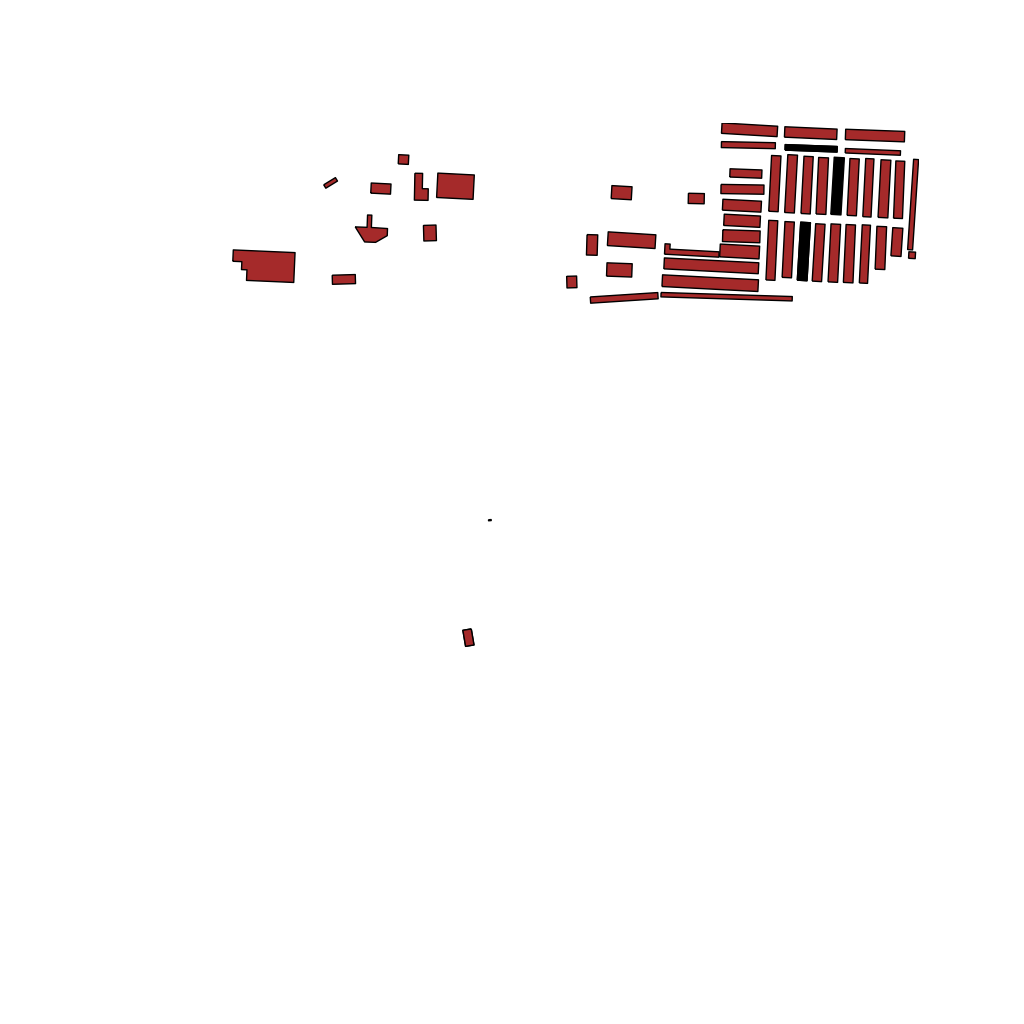
Tags: overhead vector_map, agriculture, industrial, recreation, residential, special, individual_rise, density_1, Building, Facility, 1.0 km²